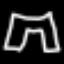
Label: pants